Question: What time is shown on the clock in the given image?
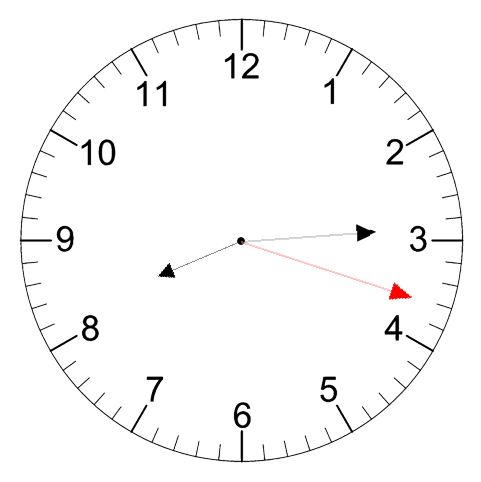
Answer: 08:14:18